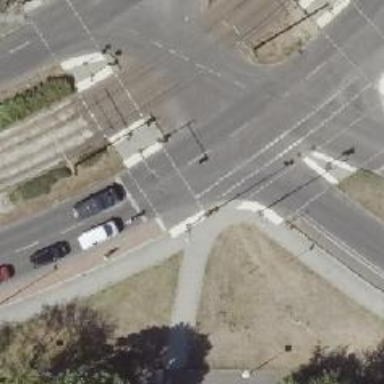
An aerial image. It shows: Footway that serves as traffic island.